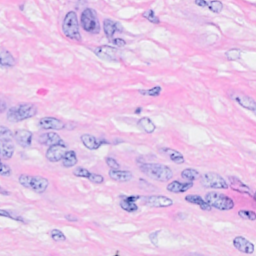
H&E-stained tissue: Breast